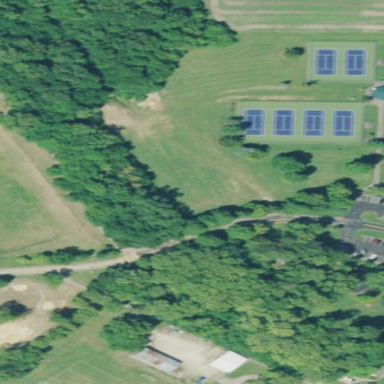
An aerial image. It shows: Recreation ground surrounded by woodland.